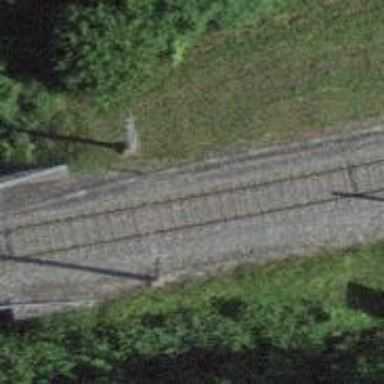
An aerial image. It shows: Single-track railway with electrified contact lines.